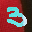
Label: 3